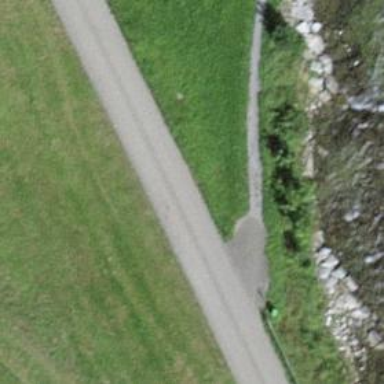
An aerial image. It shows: Path with fine gravel surface.